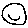
Label: smiley face